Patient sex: M
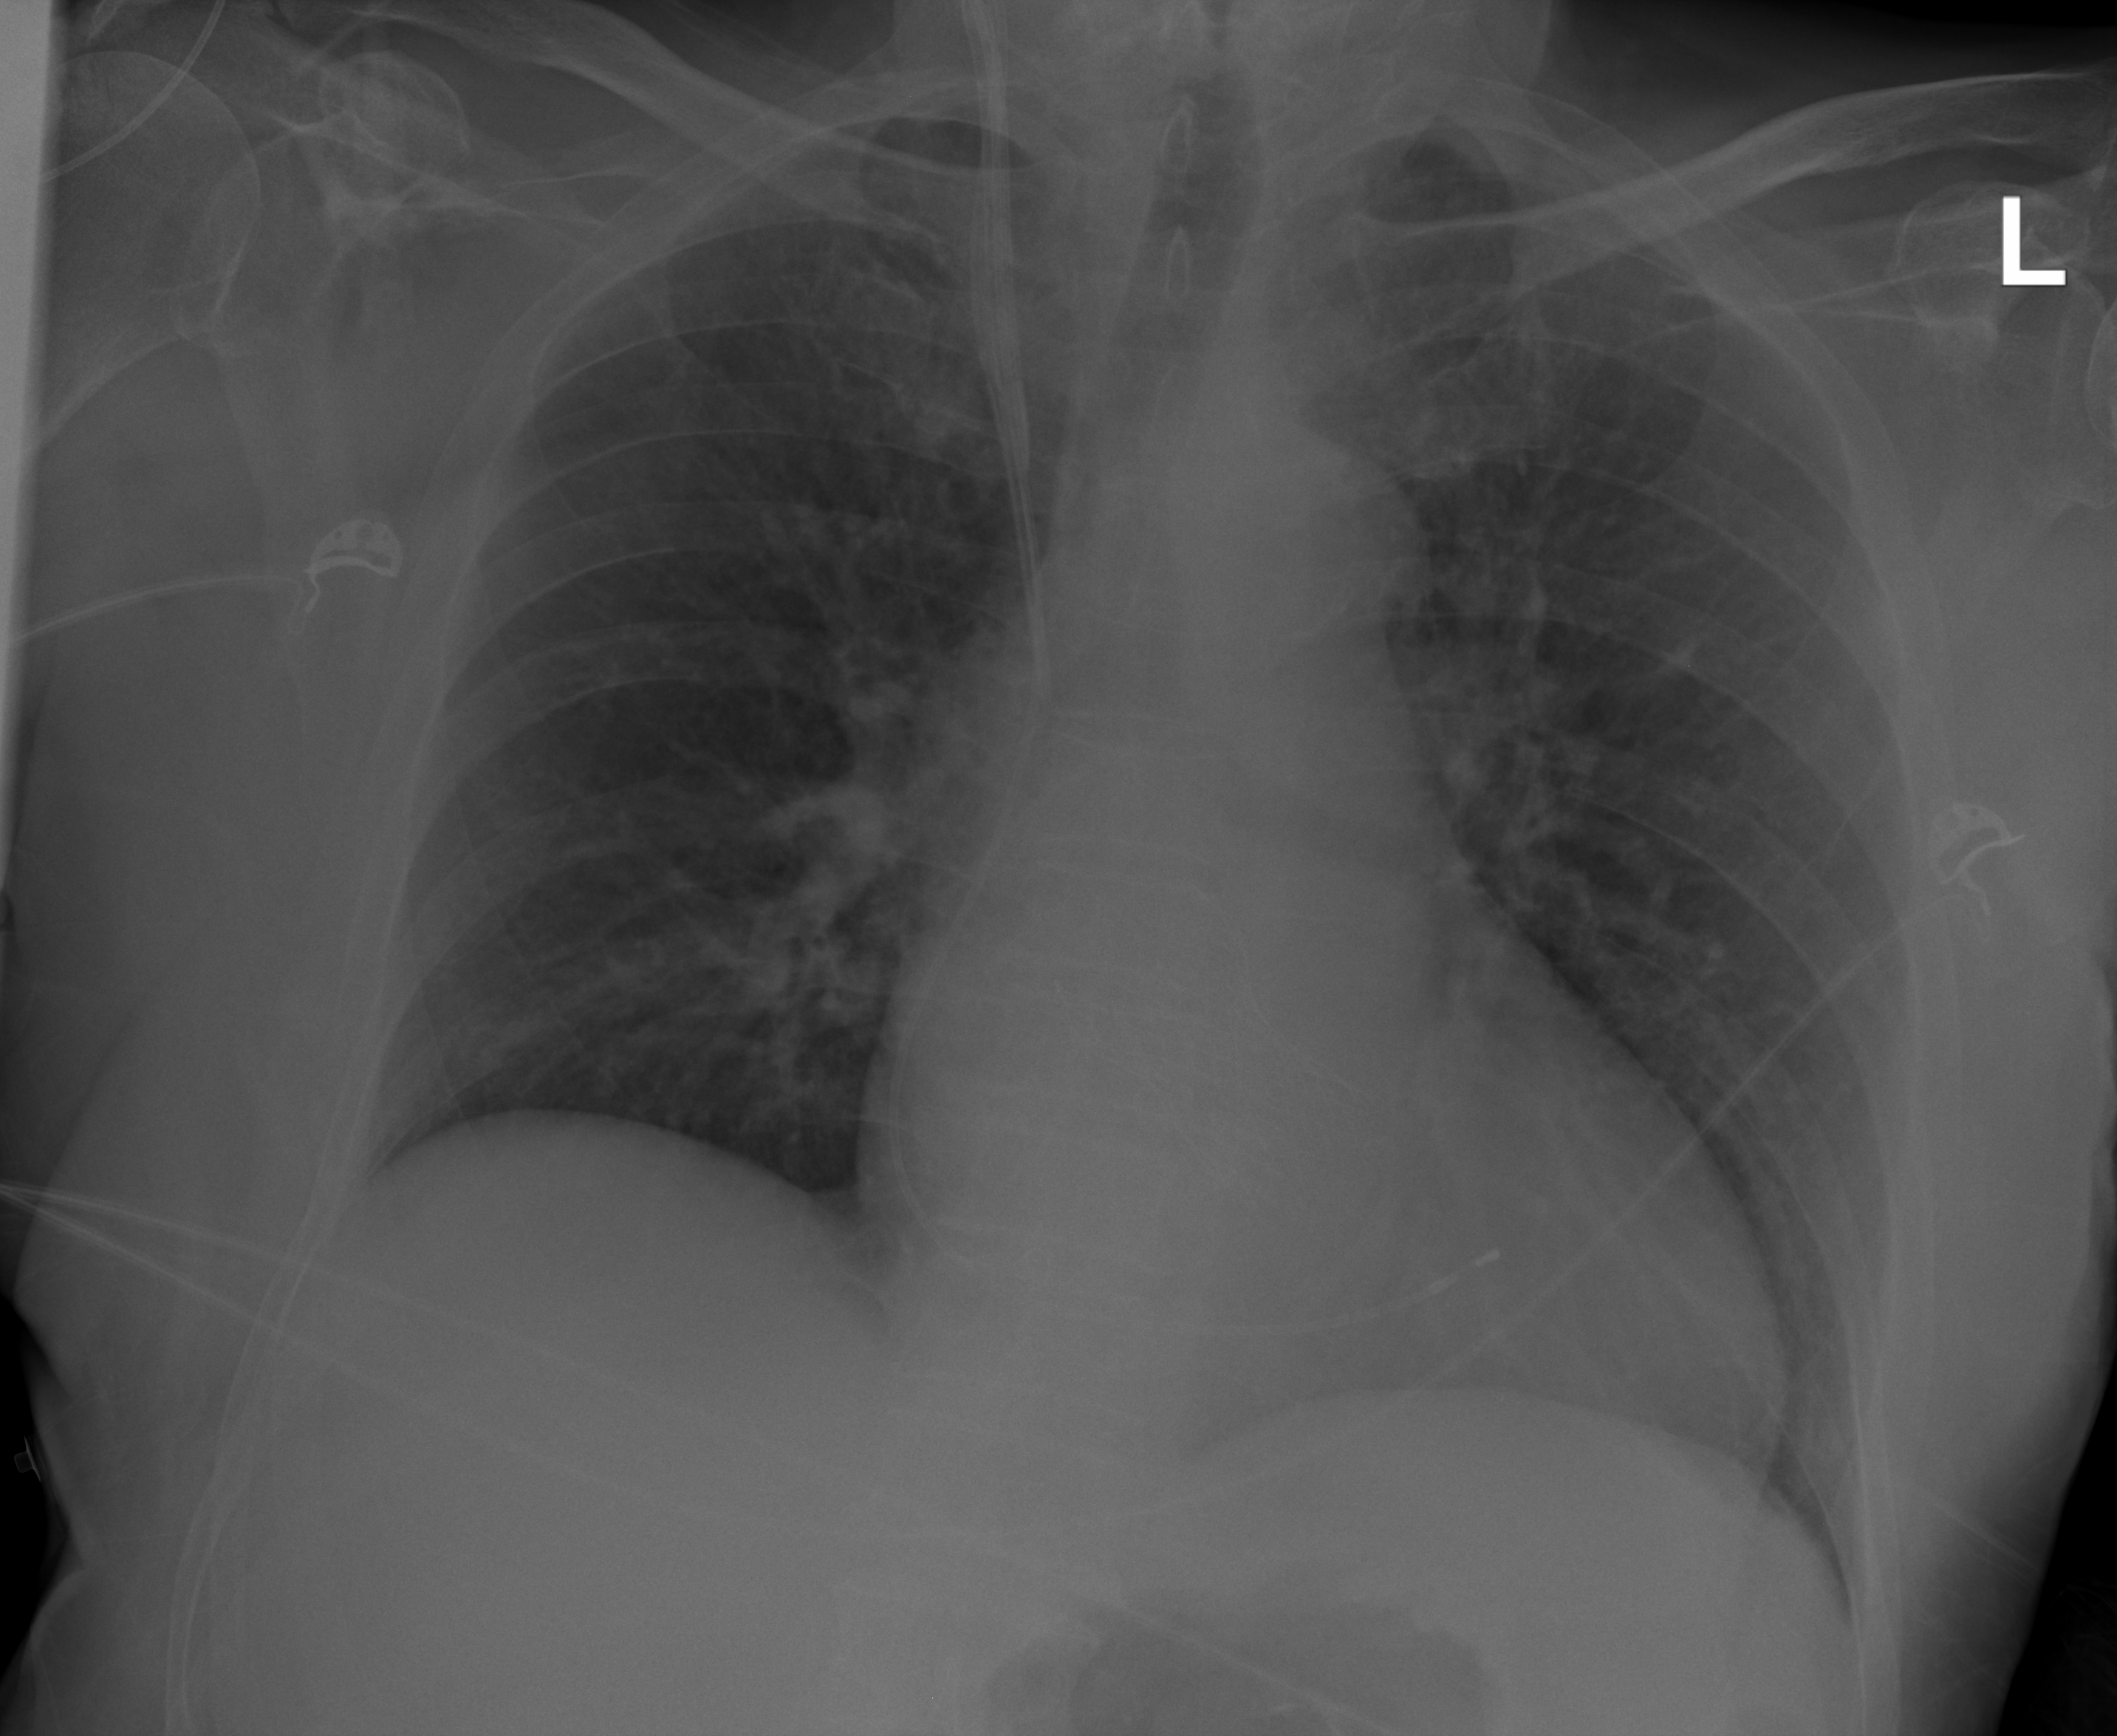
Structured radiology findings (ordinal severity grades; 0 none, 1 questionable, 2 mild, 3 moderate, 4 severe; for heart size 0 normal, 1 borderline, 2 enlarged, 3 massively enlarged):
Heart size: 2
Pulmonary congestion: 0
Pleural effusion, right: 2
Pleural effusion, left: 0
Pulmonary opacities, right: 0
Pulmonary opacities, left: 0
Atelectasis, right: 0
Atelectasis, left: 0